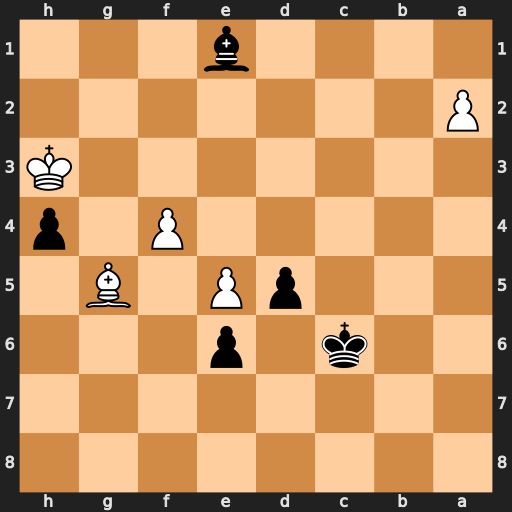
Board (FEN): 8/8/2k1p3/3pP1B1/5P1p/7K/P7/4b3
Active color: b
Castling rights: -
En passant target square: -
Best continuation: d4 f5 exf5